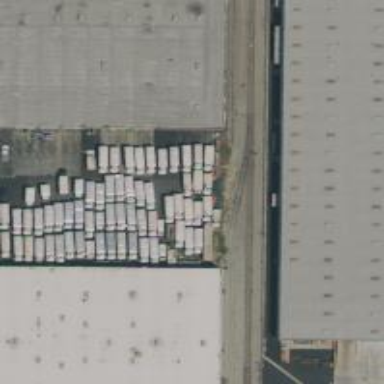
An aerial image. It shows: Rail spur service.